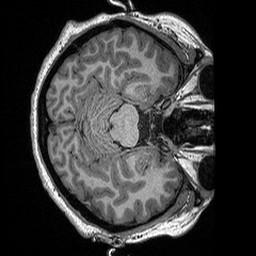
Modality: T1w
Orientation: axial
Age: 26
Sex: female
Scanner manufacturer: siemens
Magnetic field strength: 3 T
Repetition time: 2.3 s
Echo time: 0.00298 s